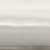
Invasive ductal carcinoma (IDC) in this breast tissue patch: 0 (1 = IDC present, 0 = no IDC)